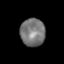
Tissue: prostate
Cell type: T cells
Senescence score: 0.3273
Nuclear area (px): 672
Mean DAPI intensity: 119.516